Interaction volume radius: 5 \u00c5
Interaction volume height: 10 \u00c5
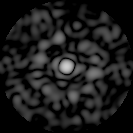
Disorder parameter: 0.8725